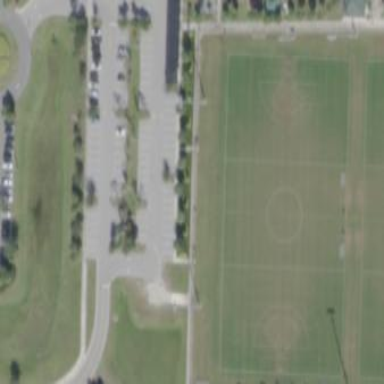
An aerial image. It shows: Soccer pitch for leisure land activities.